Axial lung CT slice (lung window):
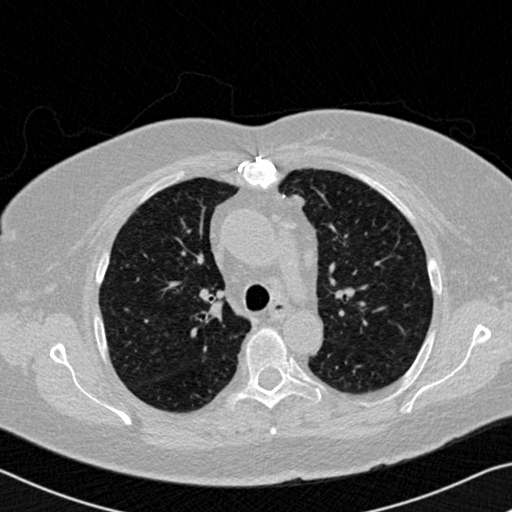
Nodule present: no